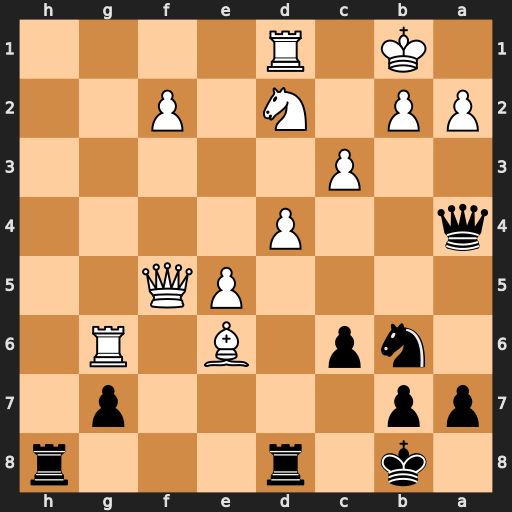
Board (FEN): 1k1r3r/pp4p1/1np1B1R1/4PQ2/q2P4/2P5/PP1N1P2/1K1R4
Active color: b
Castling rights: -
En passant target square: -
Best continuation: Qxd1#